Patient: sex F, age 51
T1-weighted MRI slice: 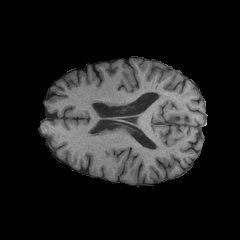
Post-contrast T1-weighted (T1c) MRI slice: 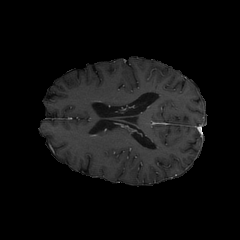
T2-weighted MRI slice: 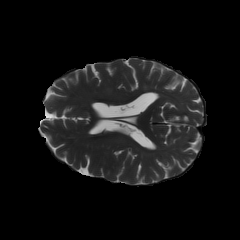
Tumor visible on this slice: no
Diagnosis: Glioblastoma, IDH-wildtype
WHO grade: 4